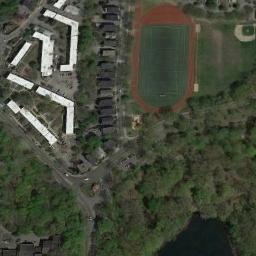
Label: ground_track_field